Aerial crown-view tile of a tropical tree (Barro Colorado Island, Panama), acquired 20240918:
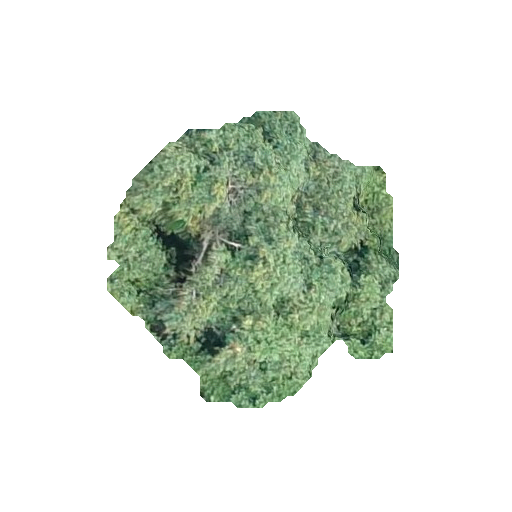
Species: Chrysophyllum cainito
GBIF accepted scientific name: Chrysophyllum cainito
Crown area: 96.18 m²